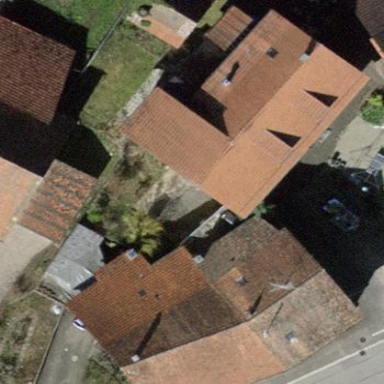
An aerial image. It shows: Detached building with gabled roof.